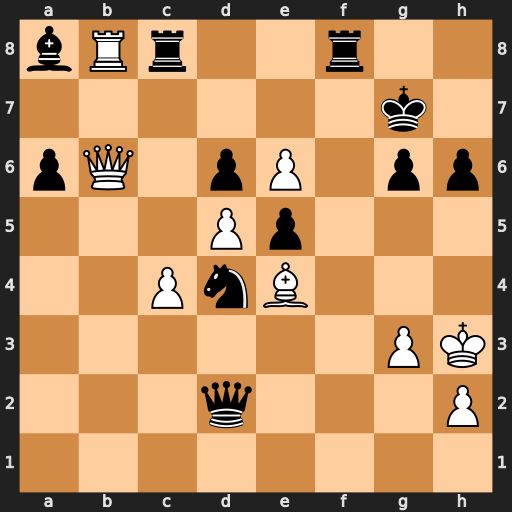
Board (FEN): bRr2r2/6k1/pQ1pP1pp/3Pp3/2PnB3/6PK/3q3P/8
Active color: w
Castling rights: -
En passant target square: -
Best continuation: Qa7+ Kg8 Bxg6 Qxh2+ Kxh2